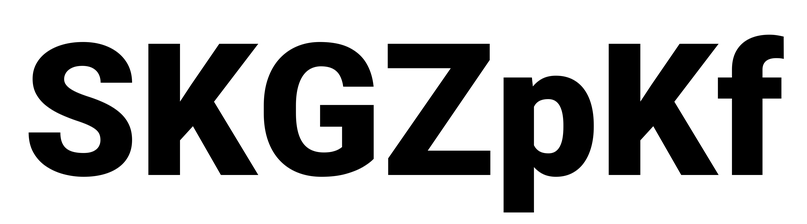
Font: Roboto_Black